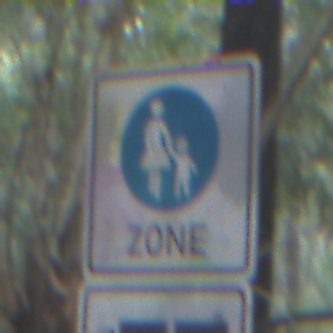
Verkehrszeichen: BeginnFussgaengerzone
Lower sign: MehrspurigeFahrzeugeFrei4
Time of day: SunriseSunset
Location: Outdoor (Nature)
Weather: NotSpecified
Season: Autumn
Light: Natural